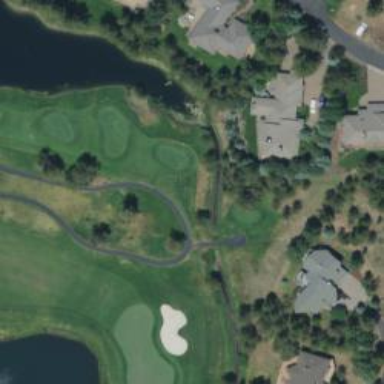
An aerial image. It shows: Asphalt service road that appears to be golf cart path.